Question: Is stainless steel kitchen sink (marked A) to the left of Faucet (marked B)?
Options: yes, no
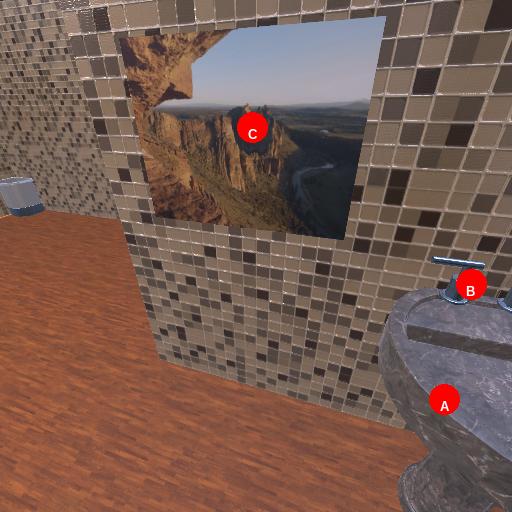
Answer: yes